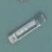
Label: Sand_carrier